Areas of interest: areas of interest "Park Square"
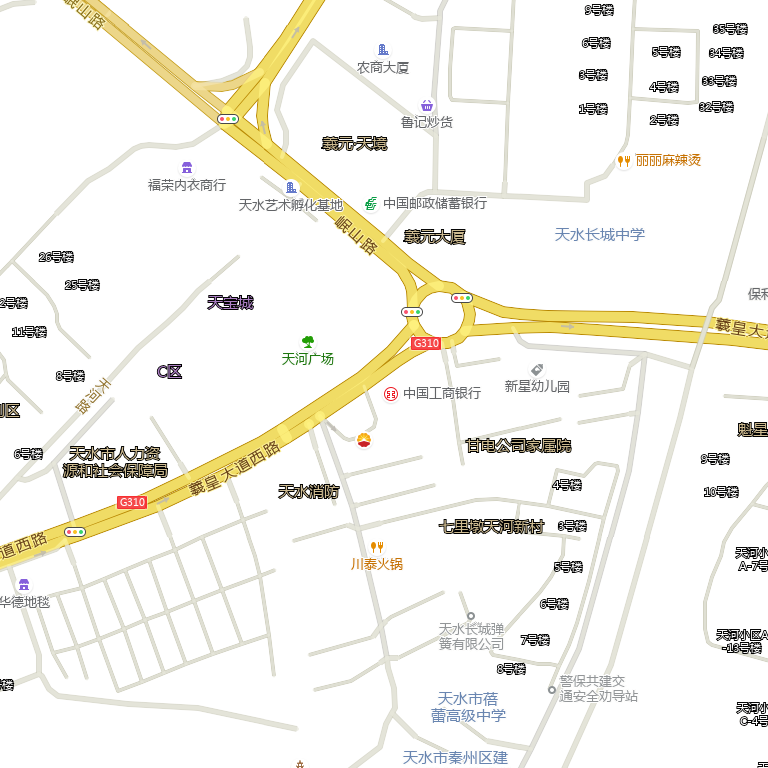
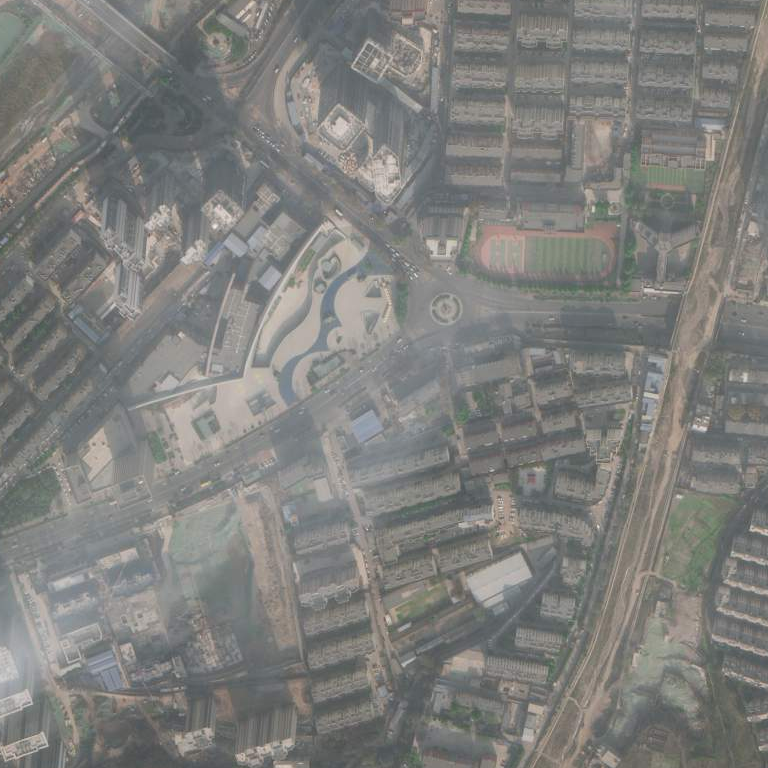